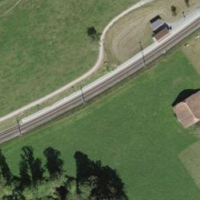
EUNIS habitat code: 24
Species observed at this site:
Melanargia galathea